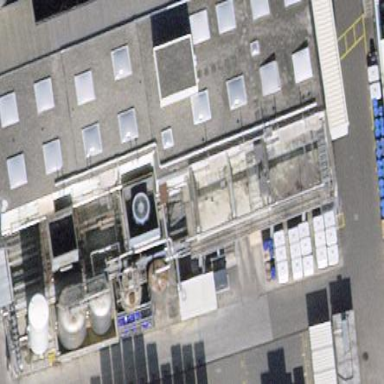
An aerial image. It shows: View of roof of building.